Question: What is the value of the measurement in the image?
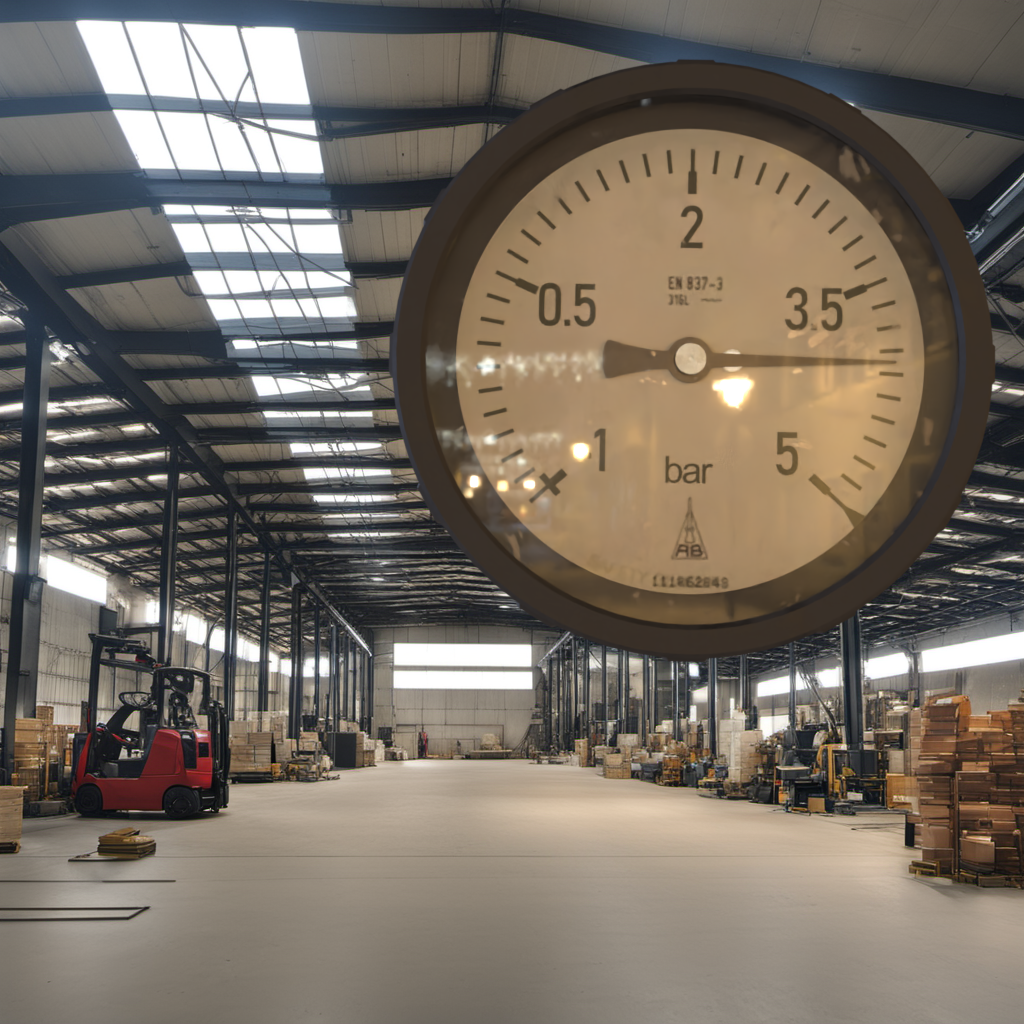
Answer: The result is 4.05
Question: What is the value range of this measurement?
Answer: The range is from -1 to 5
Question: What is the minimum and maximum reading range of this measurement?
Answer: The minimum value is -1 and the maximum value is 5